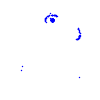
Particle: kaon